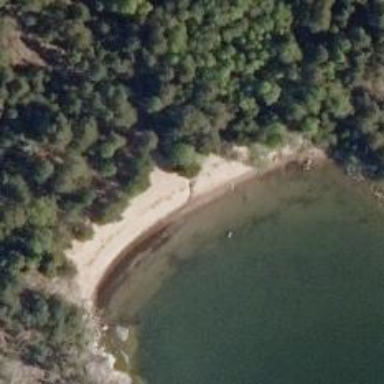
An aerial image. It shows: Beautiful beach with natural surroundings.